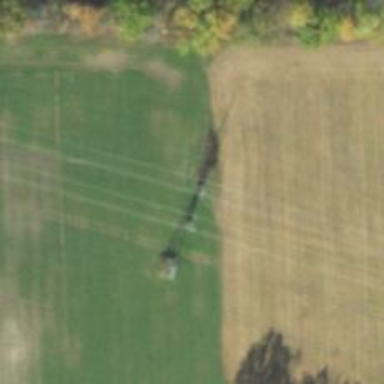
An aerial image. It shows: Power tower.